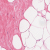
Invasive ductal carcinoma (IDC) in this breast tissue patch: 0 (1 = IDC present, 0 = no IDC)